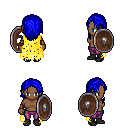
a pixel art fantasy rpg character, female body template, human, dark skin, yellow tattered cape, magenta pants, blue long hairstyle, leather bracers, black shoes, shield, four views (front, back, left, right), 2x2 character sprite sheet, small pixel art, hard edges, no anti-aliasing